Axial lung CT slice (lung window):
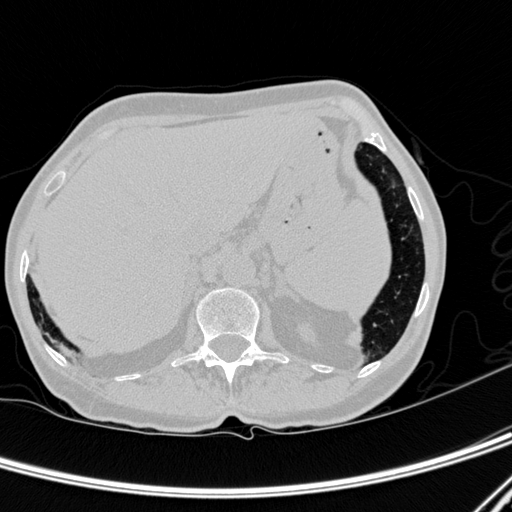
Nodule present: no